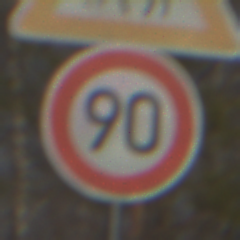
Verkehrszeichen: Geschwindigkeit90
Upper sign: ReiterRechts
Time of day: MorningAfternoon
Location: Outdoor (Suburban)
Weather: PartlyCloudy
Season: NotSpecified
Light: Natural